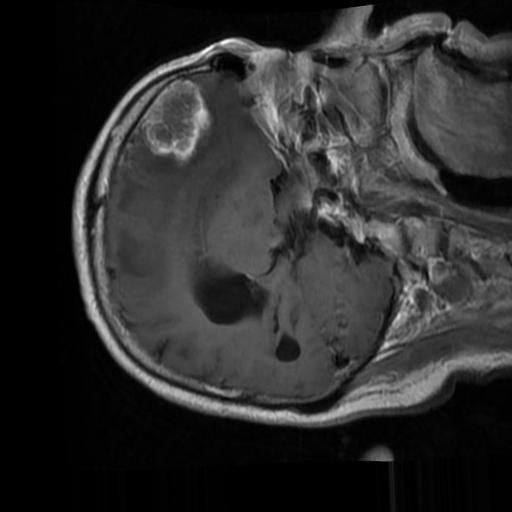
Label: brain_menin